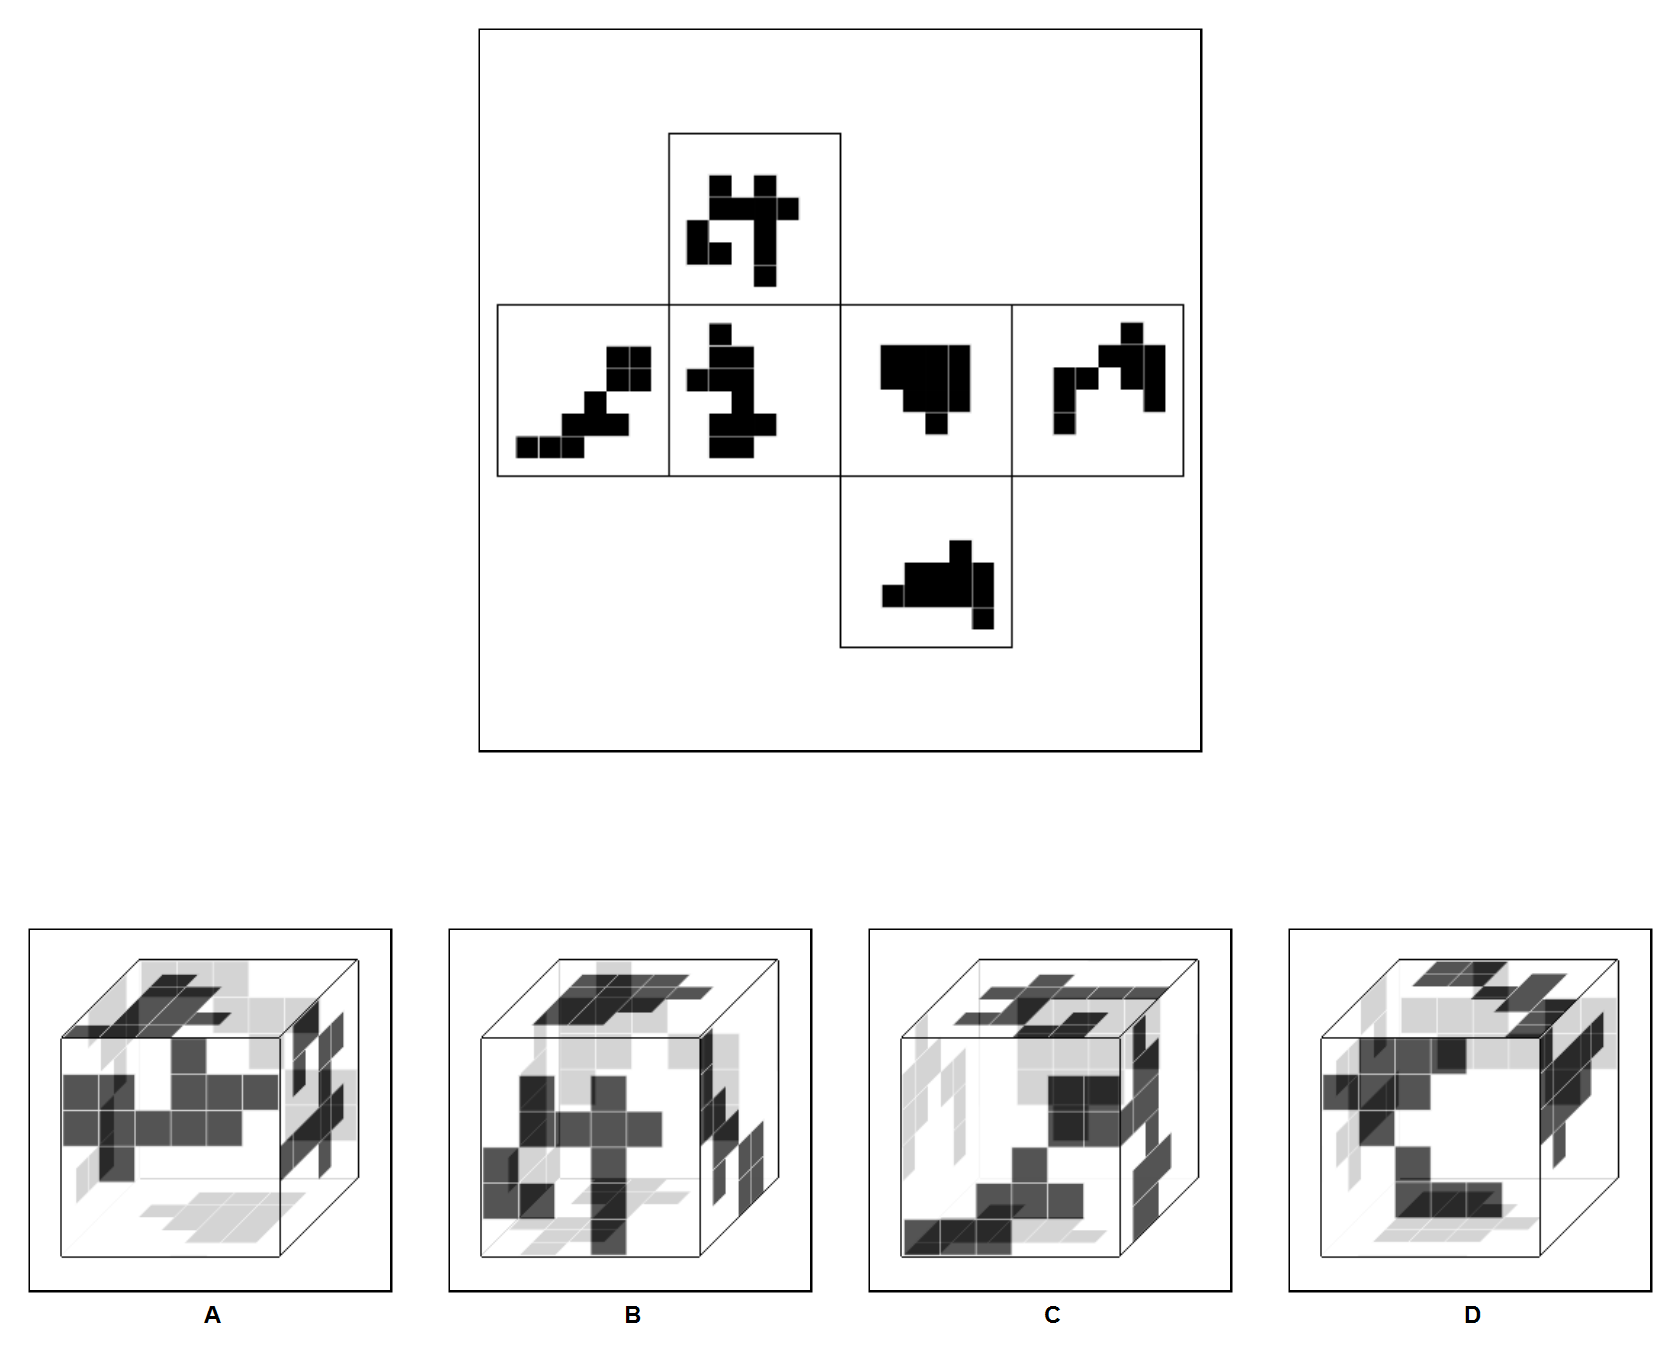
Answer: C